RGB frame:
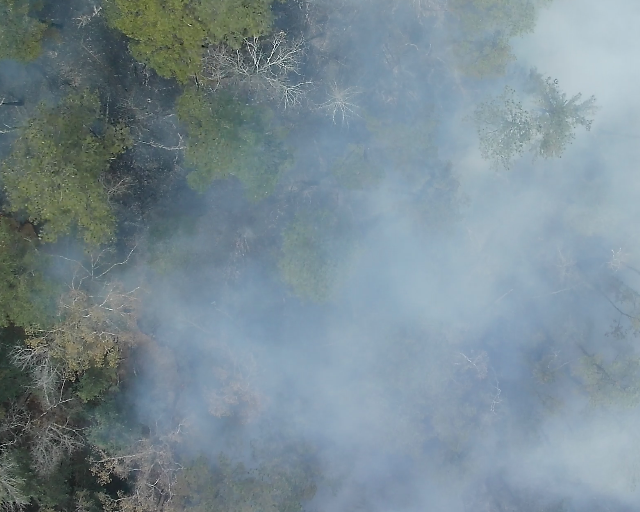
Thermal frame:
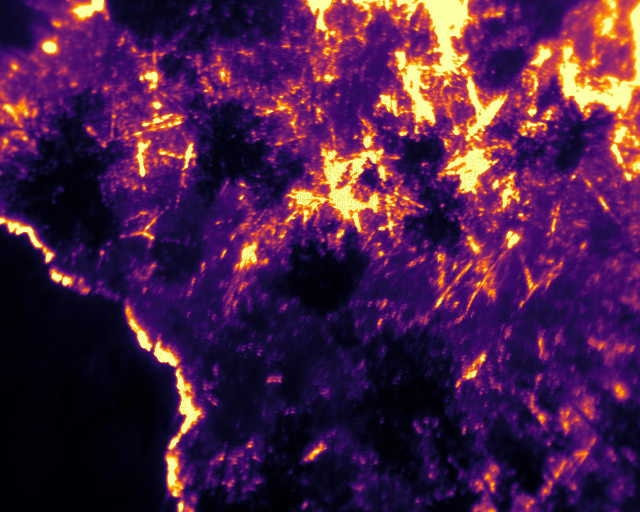
Captured: 2026-02-26 03:09:15
Pixels at or above 80 °C: 85700 (fraction of frame: 0.2615)